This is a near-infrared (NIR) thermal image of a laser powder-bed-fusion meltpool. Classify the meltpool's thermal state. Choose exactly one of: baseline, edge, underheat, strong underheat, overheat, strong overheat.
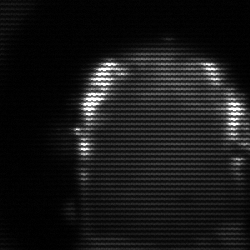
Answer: baseline